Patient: sex M, age 70
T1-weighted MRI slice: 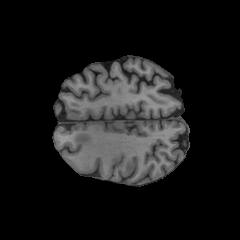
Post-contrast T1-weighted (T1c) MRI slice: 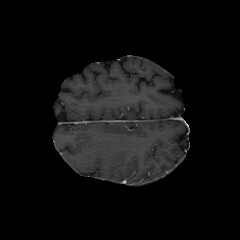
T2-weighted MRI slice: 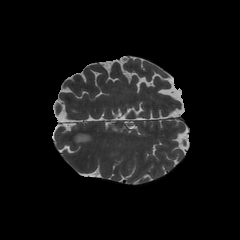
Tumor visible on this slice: yes
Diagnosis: Glioblastoma, IDH-wildtype
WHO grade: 4